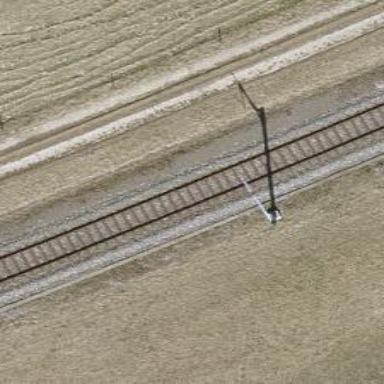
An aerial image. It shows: Catenary mast for power lines.